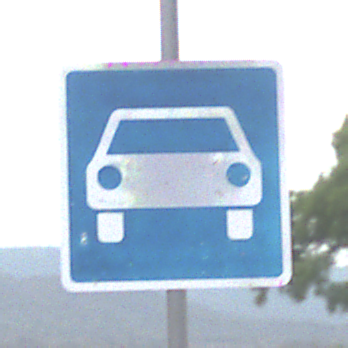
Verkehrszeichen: Kraftfahrstrasse
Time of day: Midday
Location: Outdoor (Nature)
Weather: PartlyCloudy
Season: NotSpecified
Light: Natural